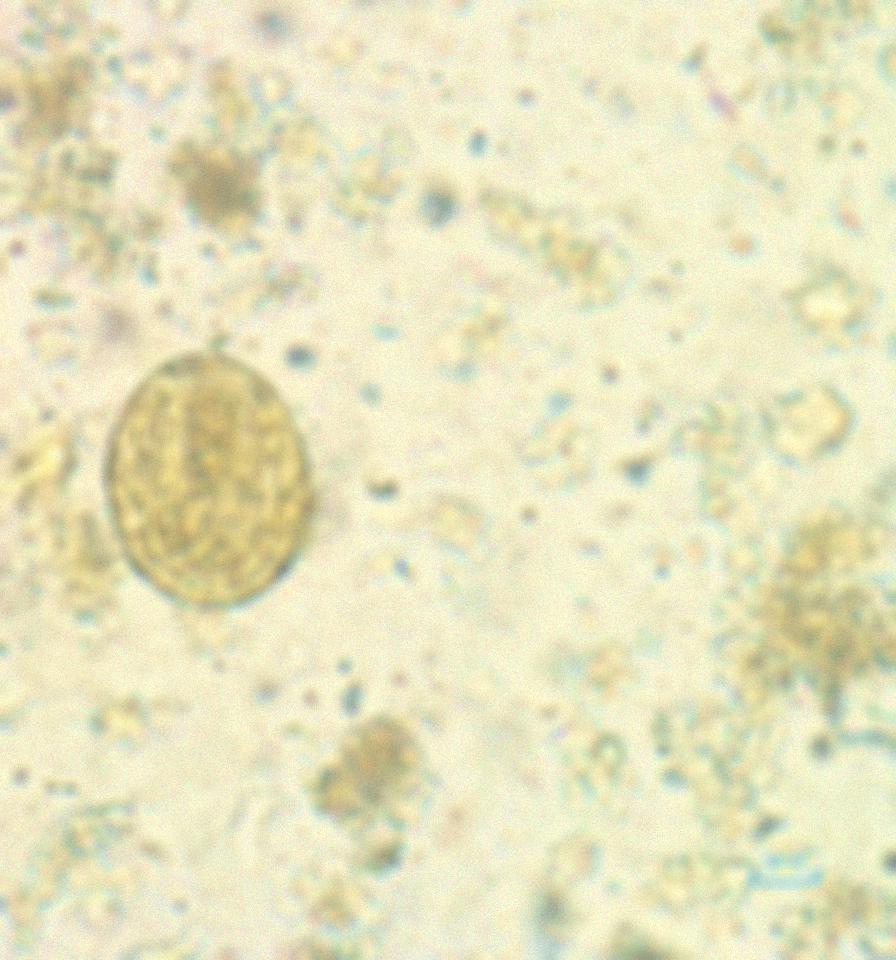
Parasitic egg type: Ascaris lumbricoides